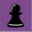
Piece: bP